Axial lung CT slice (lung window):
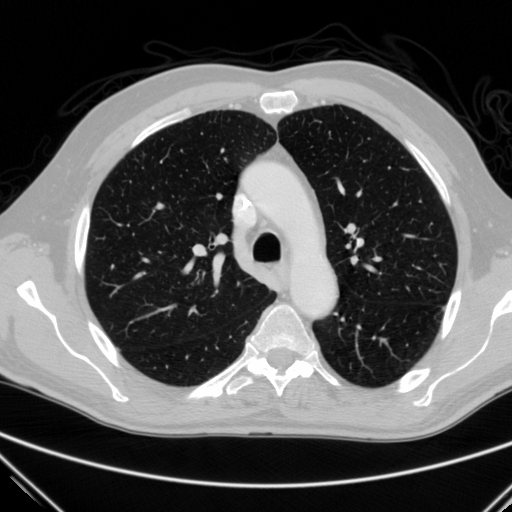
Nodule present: no